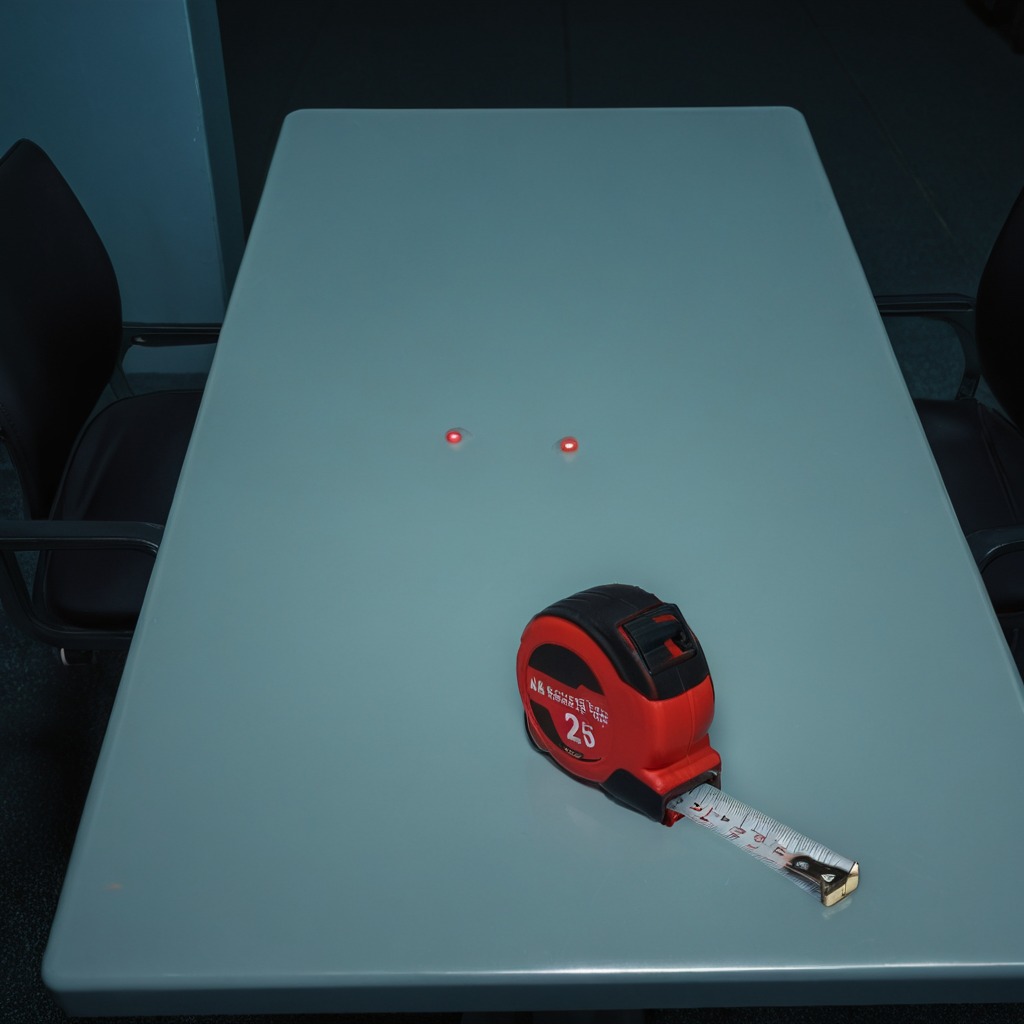
A measuring tape lies on a clean empty table in a railway signal maintenance room lit by harsh overhead fluorescents.